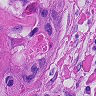
Metastatic tissue present: yes